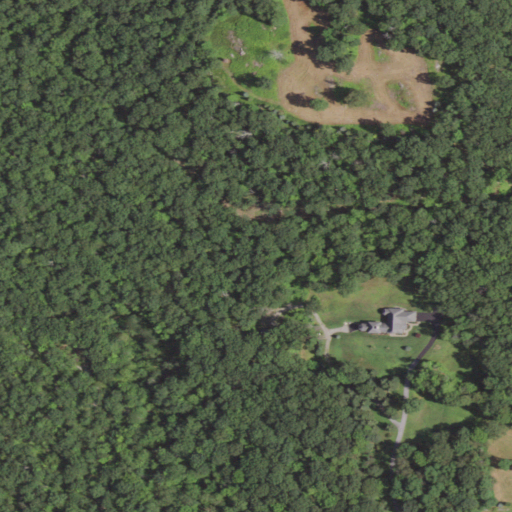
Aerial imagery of mountain in New York named East Mountain containing deciduous forest, open development, medium intensity development, and pasture